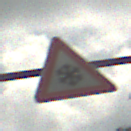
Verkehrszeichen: SchneeOderEisglaette
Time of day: MorningAfternoon
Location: Outdoor (Suburban)
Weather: PartlyCloudy
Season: NotSpecified
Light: Natural